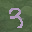
Label: 3